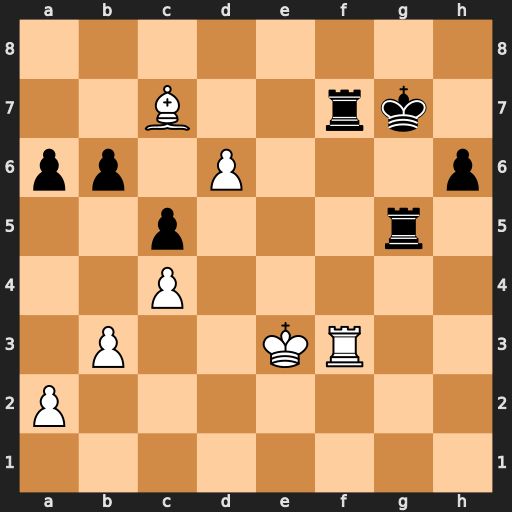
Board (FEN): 8/2B2rk1/pp1P3p/2p3r1/2P5/1P2KR2/P7/8
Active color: w
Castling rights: -
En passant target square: -
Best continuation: Rxf7+ Kxf7 d7